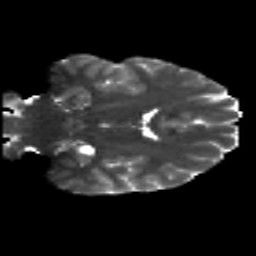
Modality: T2w
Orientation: coronal
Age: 23
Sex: male
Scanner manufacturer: siemens
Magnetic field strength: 3 T
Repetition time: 8.8 s
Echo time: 0.085 s